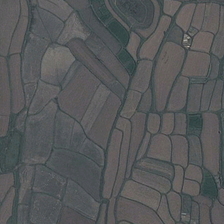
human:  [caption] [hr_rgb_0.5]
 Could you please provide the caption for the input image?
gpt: many pieces of green farmlands are like scales .

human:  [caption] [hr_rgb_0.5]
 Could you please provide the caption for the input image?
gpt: many pieces of green farmlands are like scales .

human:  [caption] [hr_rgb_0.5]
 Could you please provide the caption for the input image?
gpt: many pieces of green farmlands are like scales .

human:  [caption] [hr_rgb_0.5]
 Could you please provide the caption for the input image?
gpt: many pieces of green farmlands are like scales .

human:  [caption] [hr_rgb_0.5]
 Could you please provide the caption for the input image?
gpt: many pieces of green farmlands are like scales .